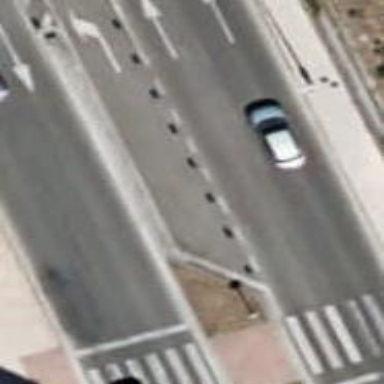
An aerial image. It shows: Bollard barrier.